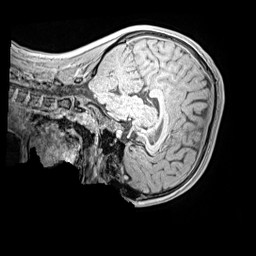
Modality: MP2RAGE
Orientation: sagittal
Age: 11
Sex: female
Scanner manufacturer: siemens
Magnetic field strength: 3 T
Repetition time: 4 s
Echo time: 0.00299 s